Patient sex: M
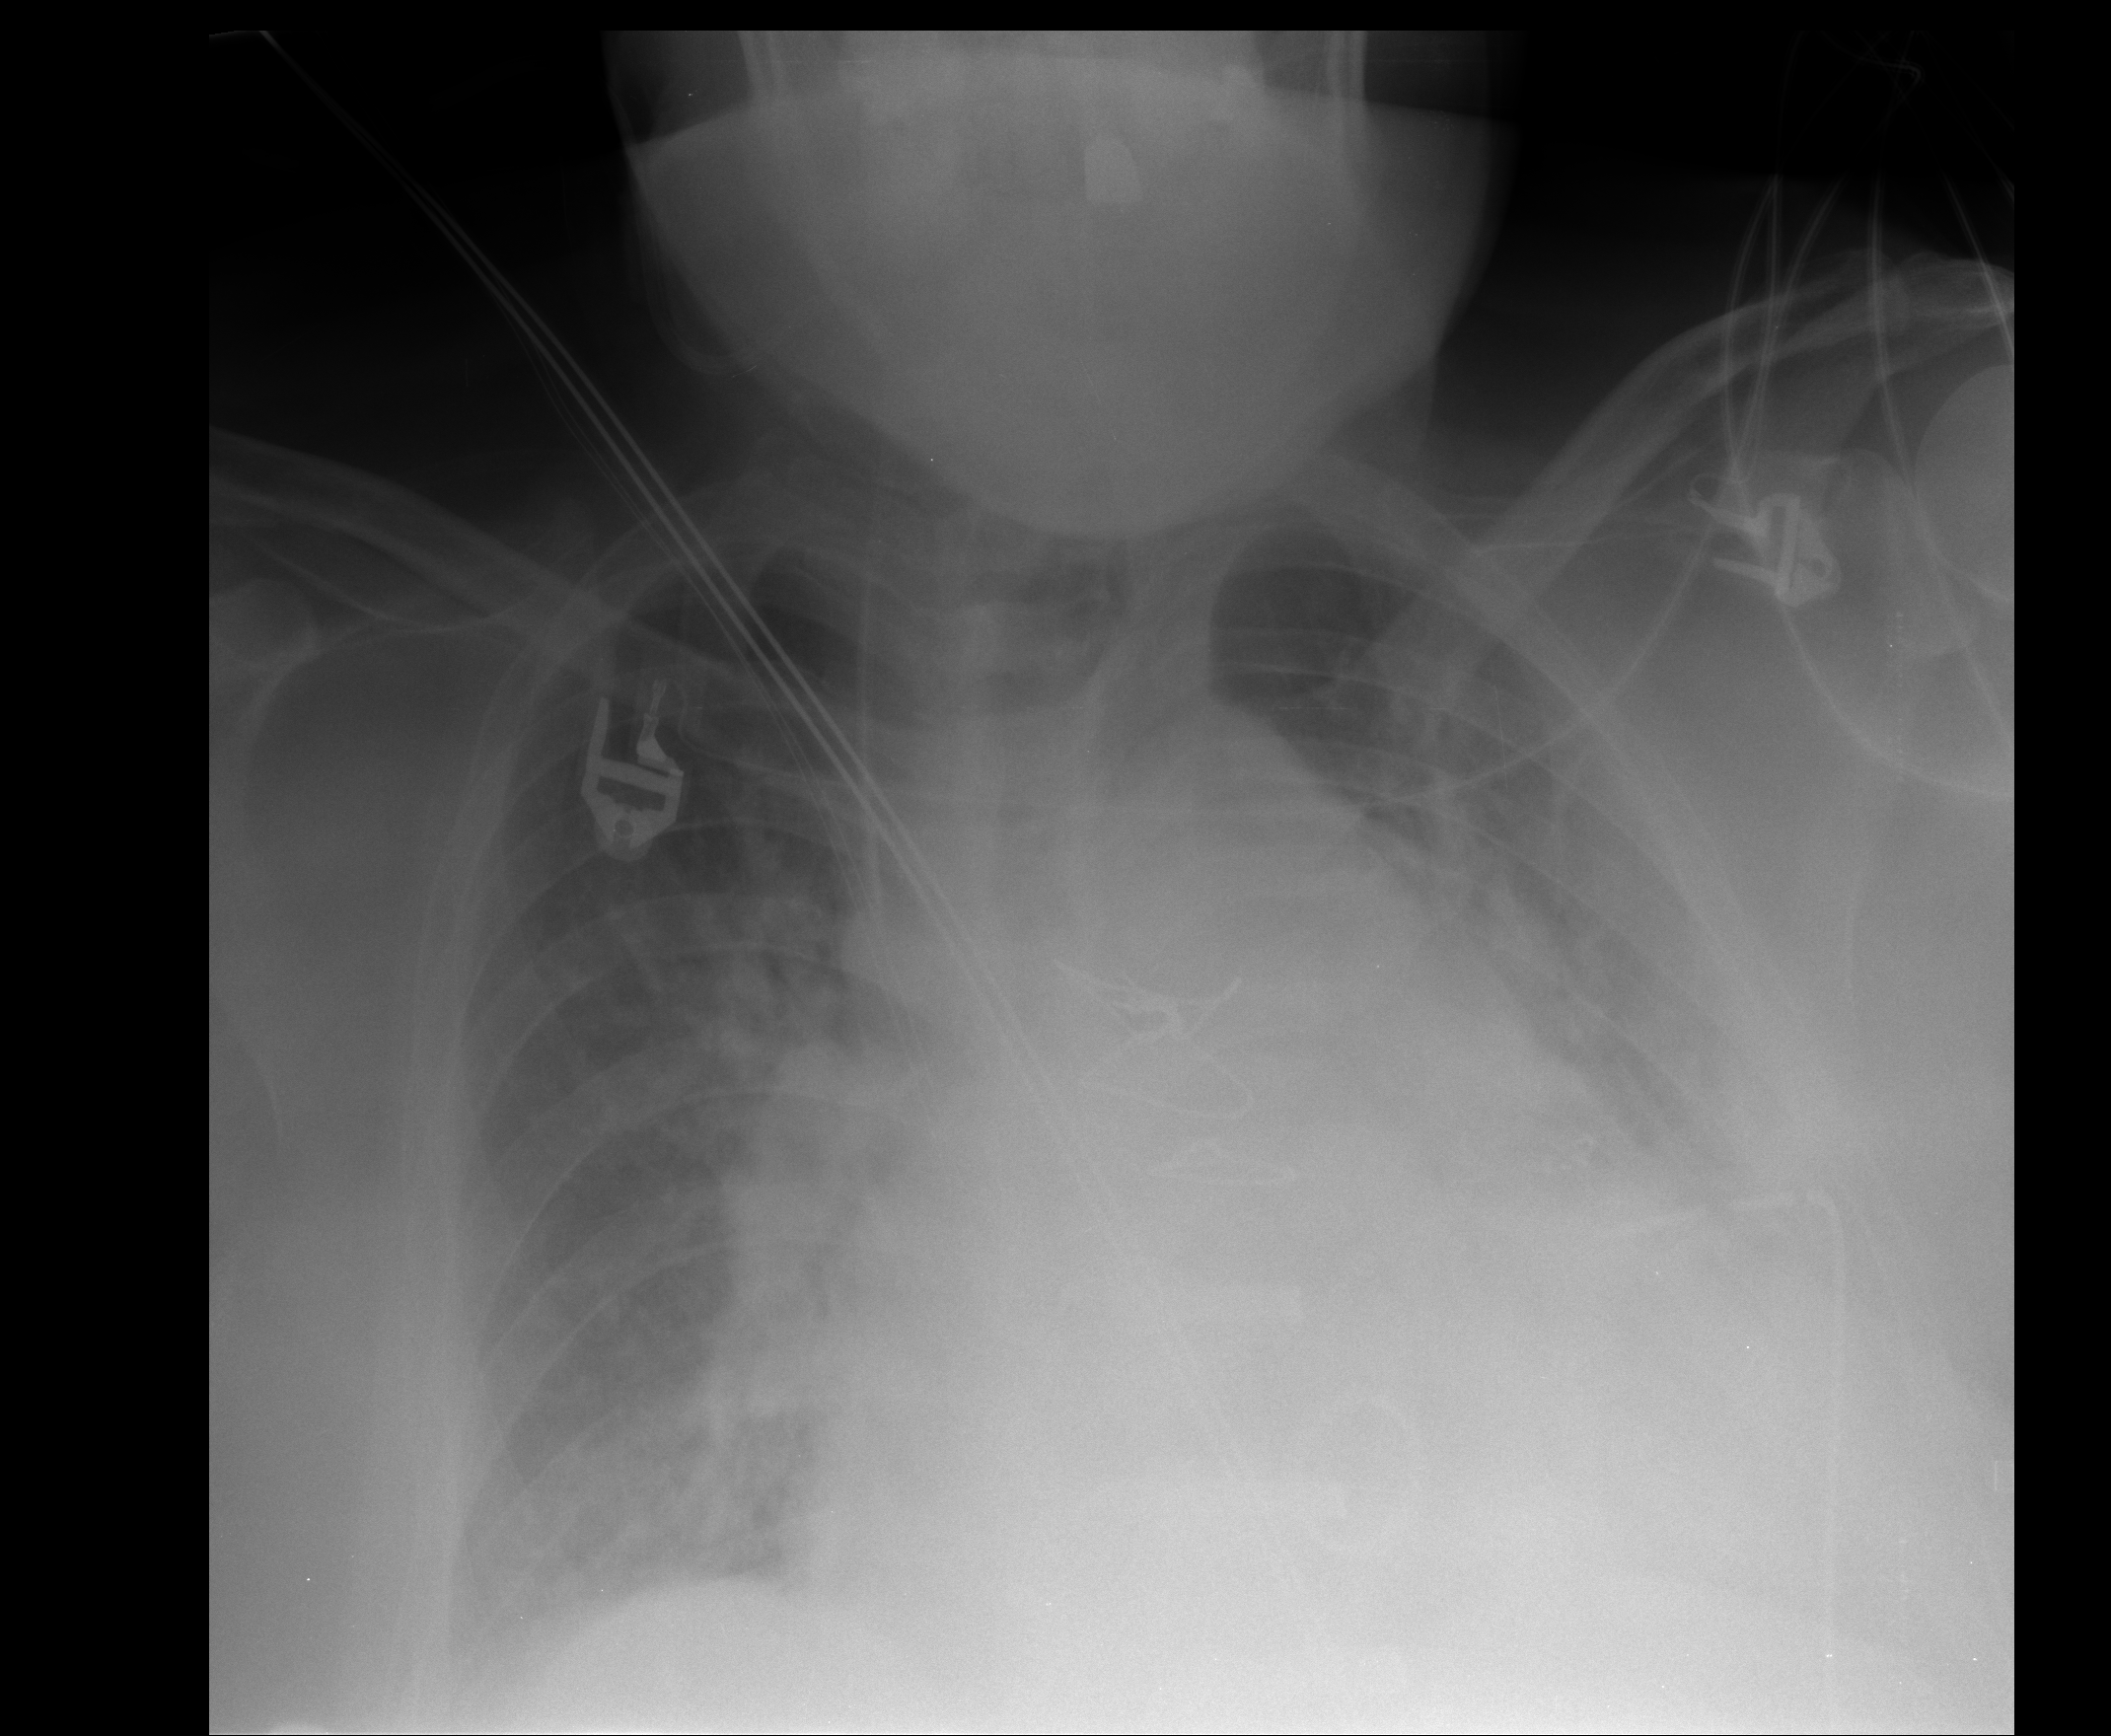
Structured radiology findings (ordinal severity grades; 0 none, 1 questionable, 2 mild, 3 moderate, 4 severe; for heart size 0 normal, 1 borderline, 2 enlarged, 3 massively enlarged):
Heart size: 3
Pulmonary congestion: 3
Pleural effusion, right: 1
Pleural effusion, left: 2
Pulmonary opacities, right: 3
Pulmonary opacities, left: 3
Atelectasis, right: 1
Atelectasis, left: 2